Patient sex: F
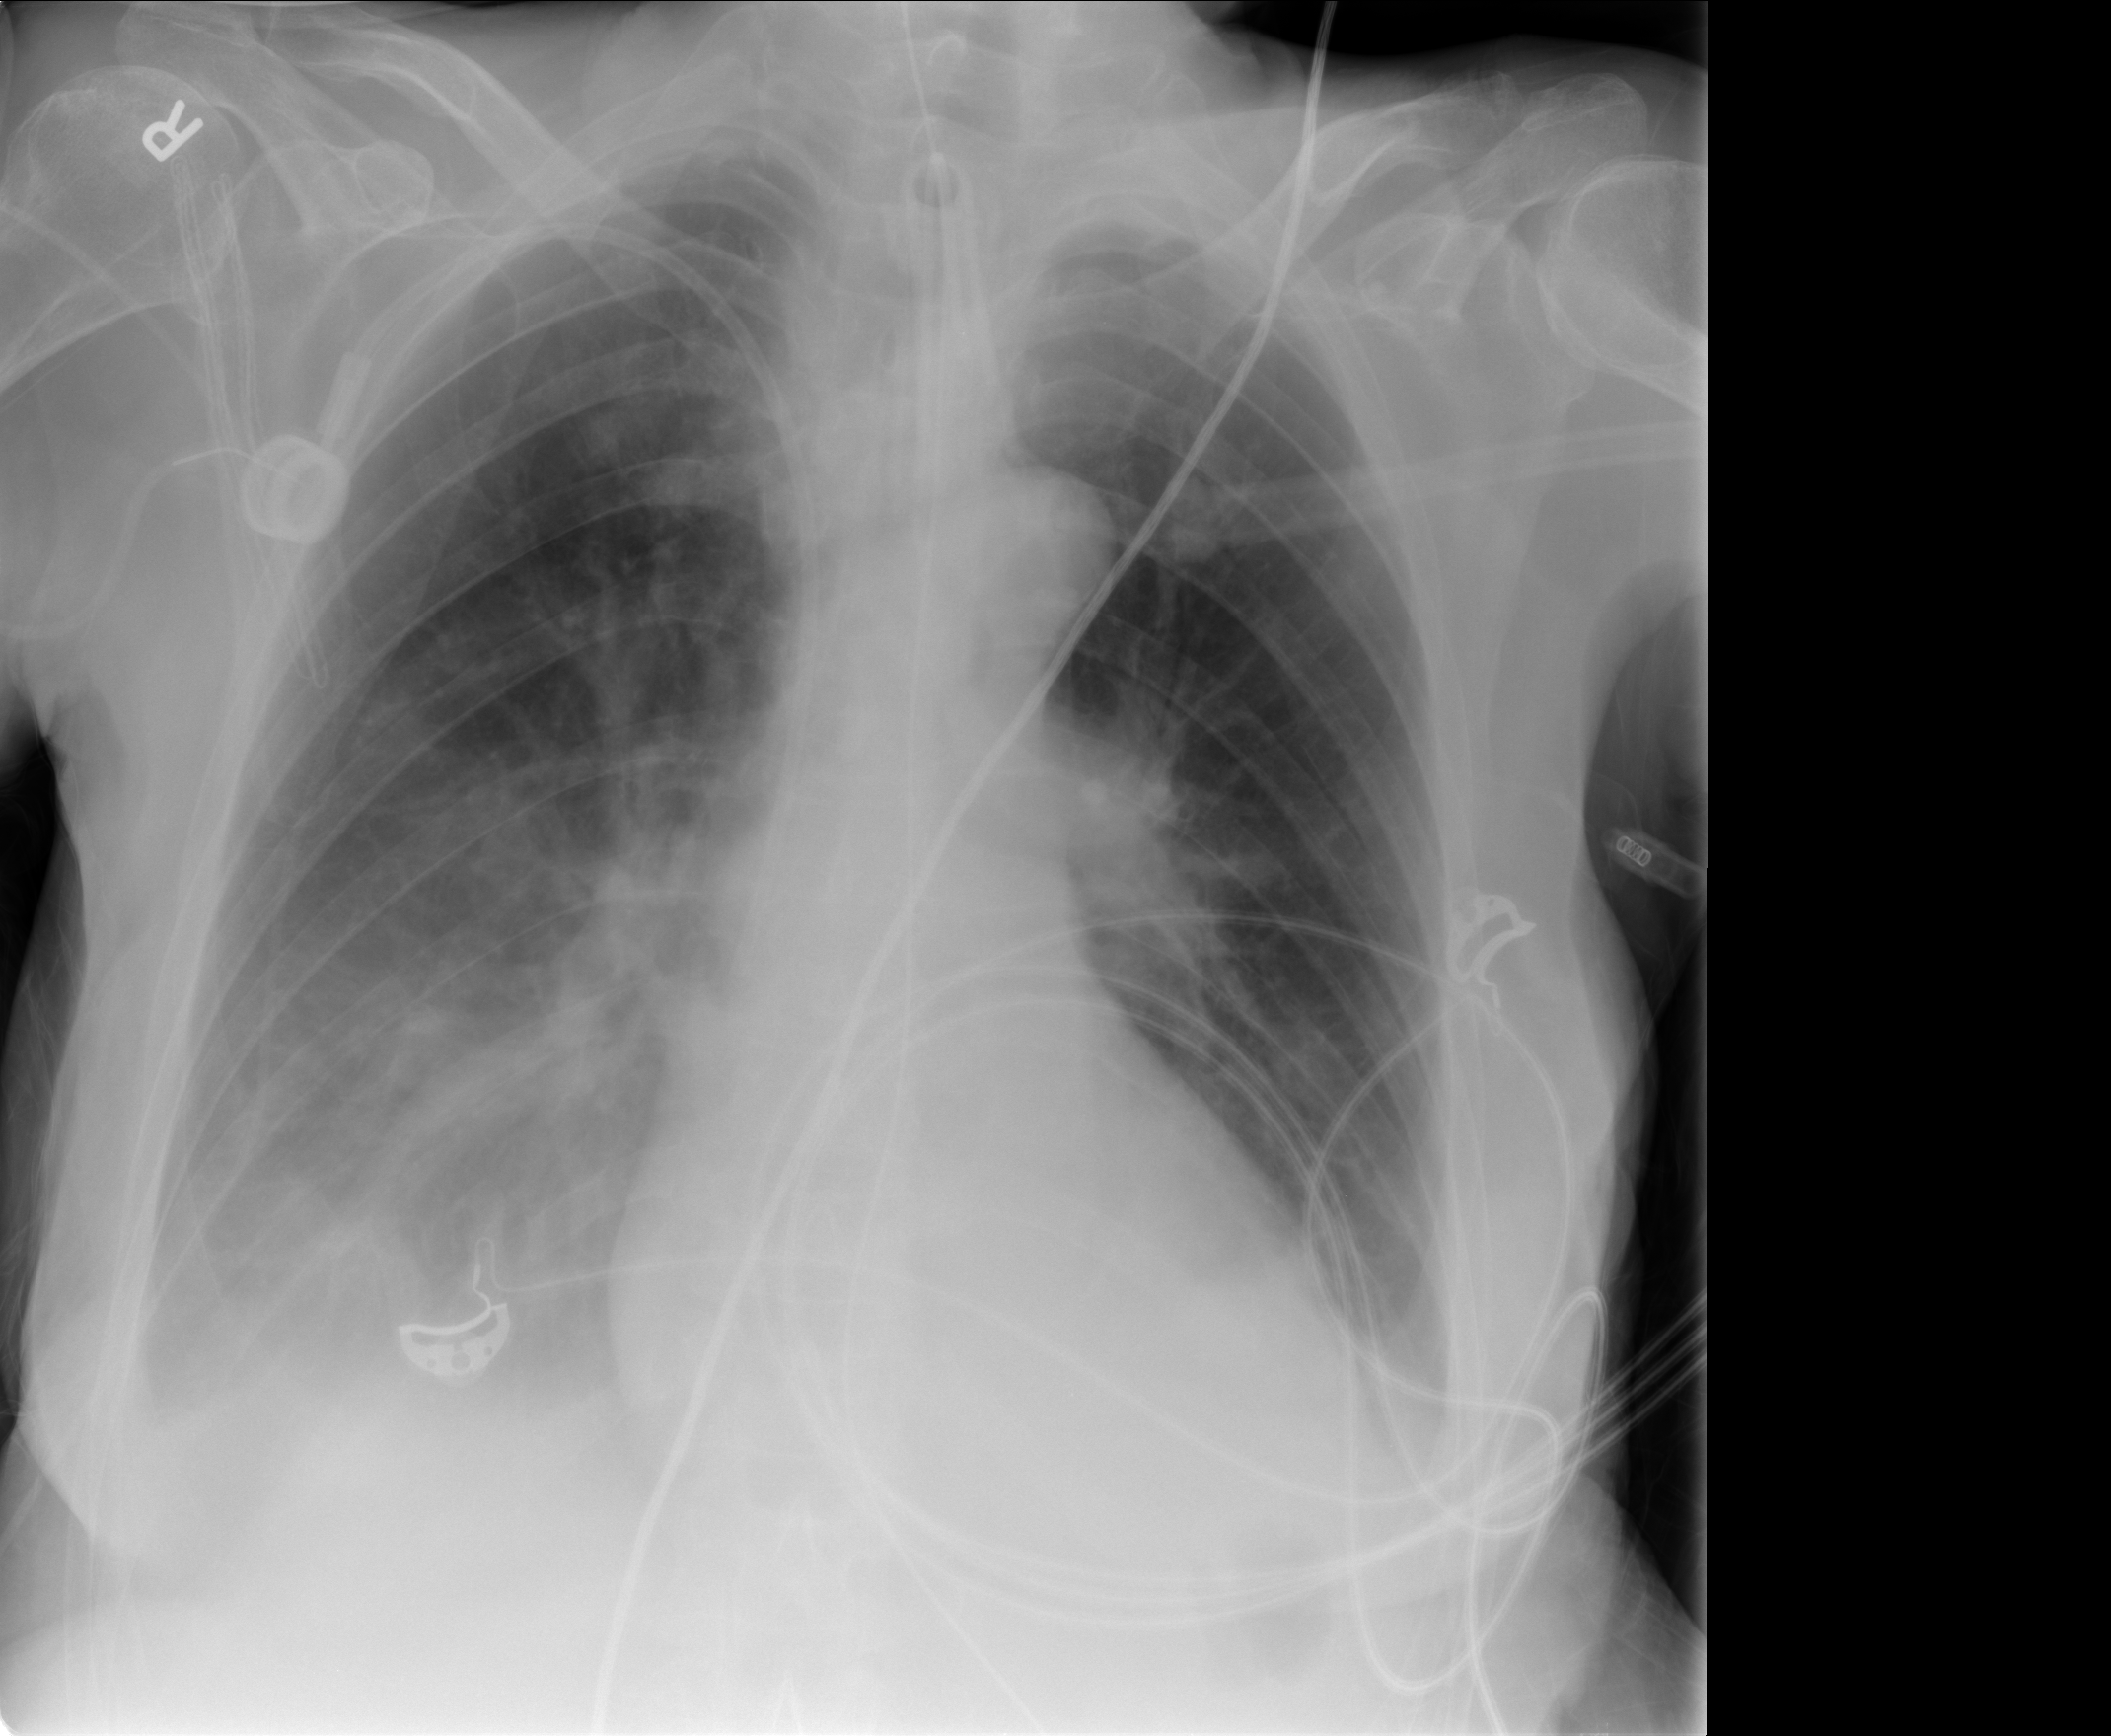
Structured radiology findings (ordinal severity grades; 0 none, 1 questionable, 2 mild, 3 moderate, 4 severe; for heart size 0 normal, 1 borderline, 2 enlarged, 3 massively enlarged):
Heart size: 0
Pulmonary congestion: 0
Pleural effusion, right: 2
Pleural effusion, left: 1
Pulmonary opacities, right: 0
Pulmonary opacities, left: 0
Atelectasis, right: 2
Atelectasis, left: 1